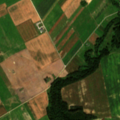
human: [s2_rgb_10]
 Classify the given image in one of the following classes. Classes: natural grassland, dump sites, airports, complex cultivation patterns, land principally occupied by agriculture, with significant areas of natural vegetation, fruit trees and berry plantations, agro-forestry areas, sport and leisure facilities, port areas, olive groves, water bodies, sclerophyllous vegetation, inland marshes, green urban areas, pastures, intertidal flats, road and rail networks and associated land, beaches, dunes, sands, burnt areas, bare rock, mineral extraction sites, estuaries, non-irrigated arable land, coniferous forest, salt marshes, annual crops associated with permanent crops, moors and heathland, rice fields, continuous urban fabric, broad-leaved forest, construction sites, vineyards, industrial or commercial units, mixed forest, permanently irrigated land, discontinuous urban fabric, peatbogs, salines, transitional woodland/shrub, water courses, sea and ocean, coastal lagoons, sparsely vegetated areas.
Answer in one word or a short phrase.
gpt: non-irrigated arable land, complex cultivation patterns, broad-leaved forest